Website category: university
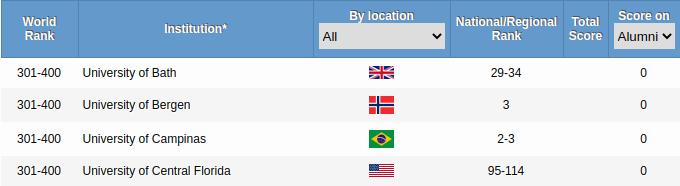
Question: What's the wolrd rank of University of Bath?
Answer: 301-400

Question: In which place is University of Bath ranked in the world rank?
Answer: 301-400

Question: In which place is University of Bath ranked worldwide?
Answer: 301-400

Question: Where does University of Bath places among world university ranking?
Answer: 301-400

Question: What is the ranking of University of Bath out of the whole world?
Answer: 301-400

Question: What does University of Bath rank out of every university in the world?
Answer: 301-400

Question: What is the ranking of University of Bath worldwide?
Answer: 301-400

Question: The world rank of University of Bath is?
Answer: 301-400

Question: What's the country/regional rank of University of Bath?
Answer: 29-34

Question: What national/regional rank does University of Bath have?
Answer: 29-34

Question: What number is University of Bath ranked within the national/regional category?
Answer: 29-34

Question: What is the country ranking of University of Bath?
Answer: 29-34

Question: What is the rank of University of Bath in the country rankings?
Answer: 29-34

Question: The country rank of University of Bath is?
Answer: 29-34

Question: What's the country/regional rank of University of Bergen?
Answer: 3

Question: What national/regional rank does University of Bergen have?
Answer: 3

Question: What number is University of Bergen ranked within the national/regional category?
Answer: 3

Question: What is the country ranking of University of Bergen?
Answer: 3

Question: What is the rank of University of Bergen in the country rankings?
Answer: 3

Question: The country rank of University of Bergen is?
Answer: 3

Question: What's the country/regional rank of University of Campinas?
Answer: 2-3

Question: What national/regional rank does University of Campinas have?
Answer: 2-3

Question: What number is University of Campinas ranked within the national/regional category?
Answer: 2-3

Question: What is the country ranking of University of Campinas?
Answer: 2-3

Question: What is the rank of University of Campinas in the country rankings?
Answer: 2-3

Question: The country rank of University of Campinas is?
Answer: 2-3

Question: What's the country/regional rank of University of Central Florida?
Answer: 95-114

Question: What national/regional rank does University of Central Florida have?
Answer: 95-114

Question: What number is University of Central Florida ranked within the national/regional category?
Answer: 95-114

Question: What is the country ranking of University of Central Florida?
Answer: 95-114

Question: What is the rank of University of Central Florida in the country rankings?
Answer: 95-114

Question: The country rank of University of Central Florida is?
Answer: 95-114

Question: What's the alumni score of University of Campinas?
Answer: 0

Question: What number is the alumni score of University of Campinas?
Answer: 0

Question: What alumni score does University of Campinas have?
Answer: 0

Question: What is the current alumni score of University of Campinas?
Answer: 0

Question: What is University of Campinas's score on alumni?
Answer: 0

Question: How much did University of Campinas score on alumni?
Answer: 0

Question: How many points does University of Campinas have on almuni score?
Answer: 0

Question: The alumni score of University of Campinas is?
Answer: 0